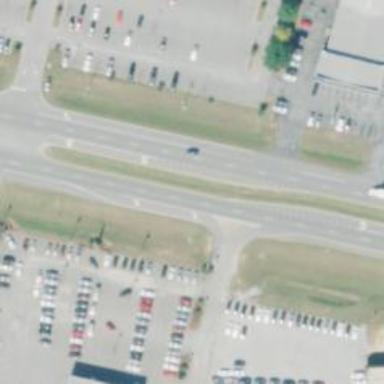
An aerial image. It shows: Primary highway with asphalt surface that includes dual carriageway.